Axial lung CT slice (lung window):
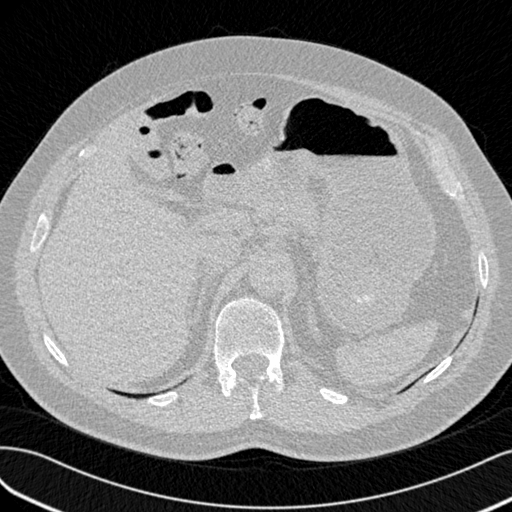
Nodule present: no